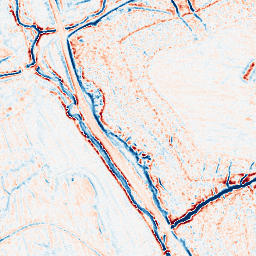
Category: edge_preserving
Decomposition family: bilateral
Decomposition parameters: d: 9
sigma_color: 100
sigma_space: 100
Upsampling method: regularized
Upsampling parameters: scale: 2
lambda_reg: 0.01
Upsampling scale: 2